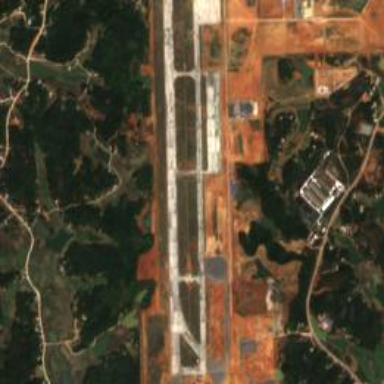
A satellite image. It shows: Runway at airport.